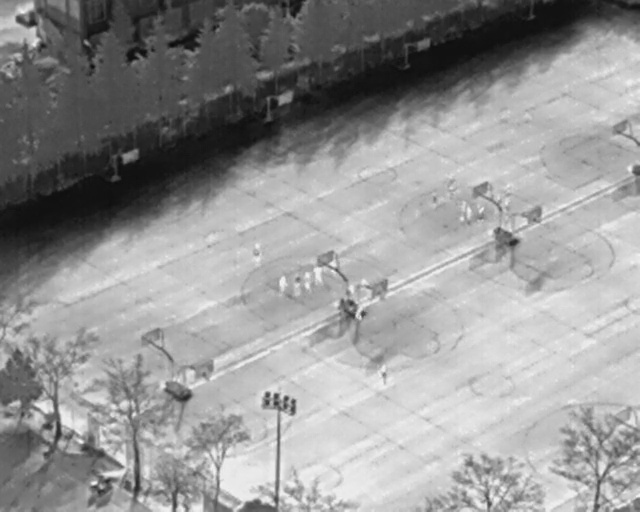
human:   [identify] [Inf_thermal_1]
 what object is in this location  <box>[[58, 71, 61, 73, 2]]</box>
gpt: <ref>1 medium person at the bottom</ref>